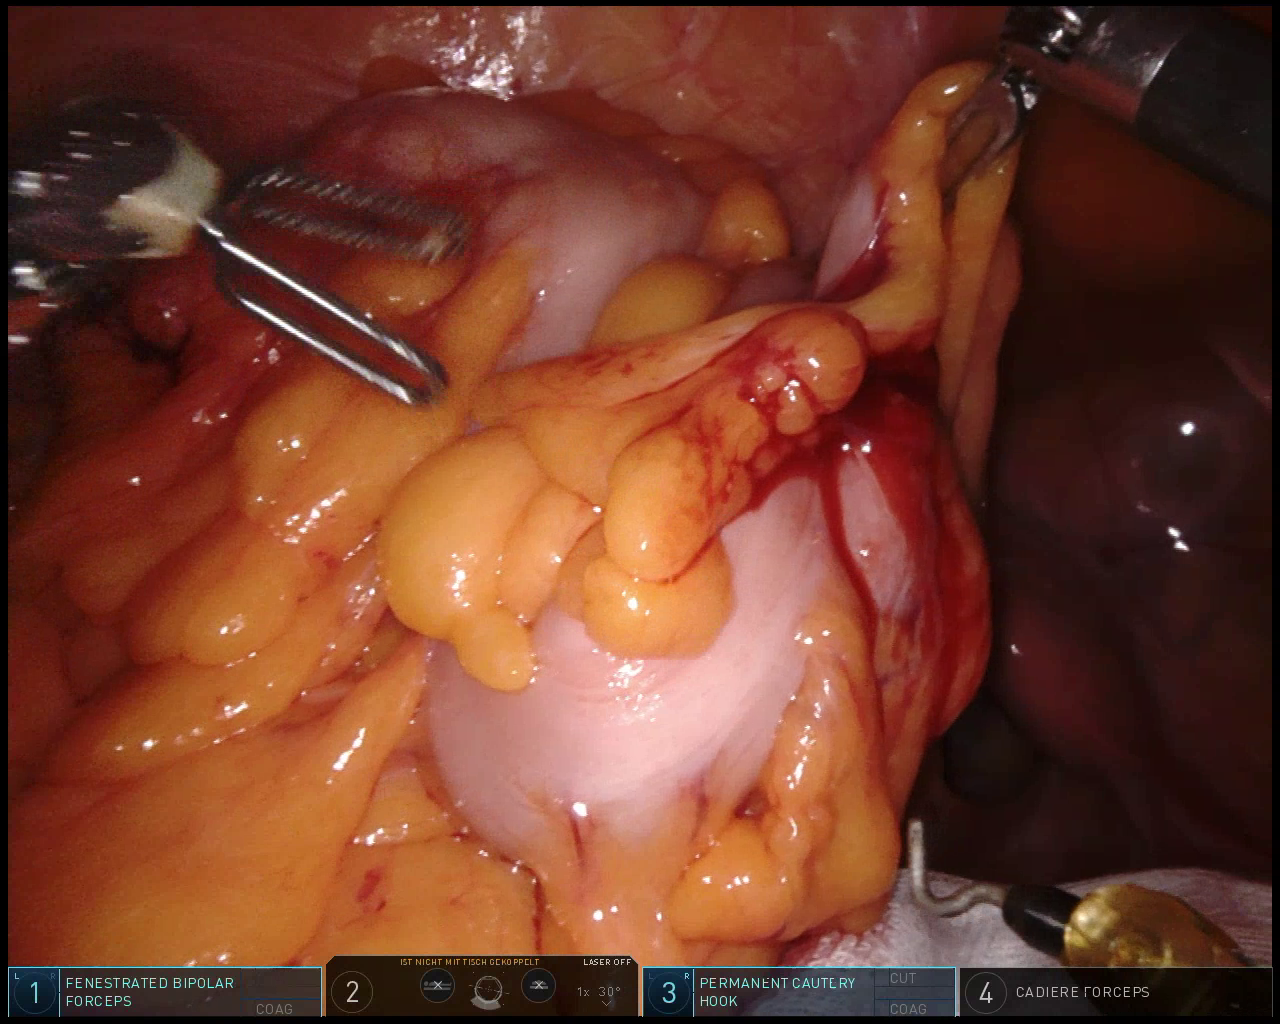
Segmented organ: colon
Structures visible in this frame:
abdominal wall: yes
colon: yes
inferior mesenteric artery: no
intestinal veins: no
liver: no
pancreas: no
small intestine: no
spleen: no
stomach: no
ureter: no
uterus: yes
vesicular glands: no